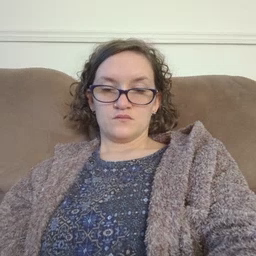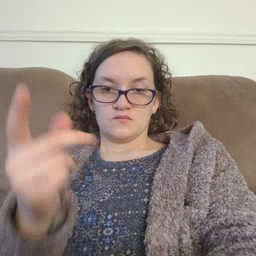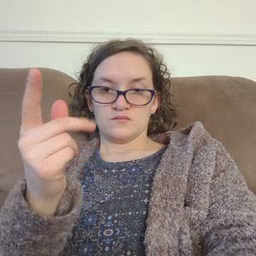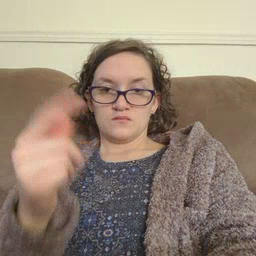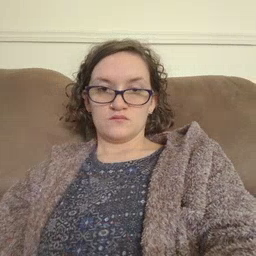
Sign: dog